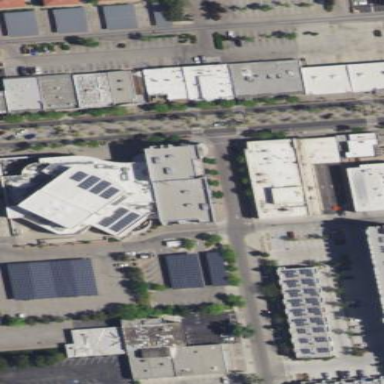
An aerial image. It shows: Arts center housed in building.